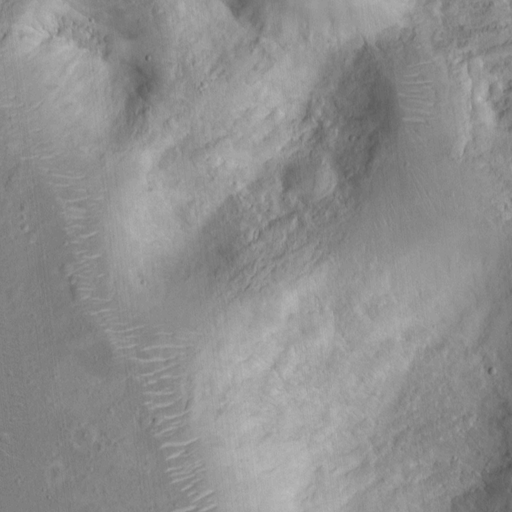
Classes present: Background, Cone